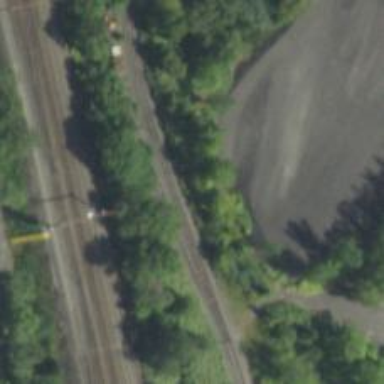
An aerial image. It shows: Abandoned railway.